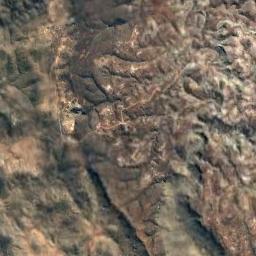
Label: mountain